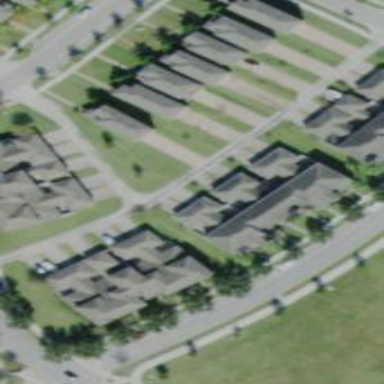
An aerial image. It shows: Residential area with townhouses. It is neighborhood of residential buildings.